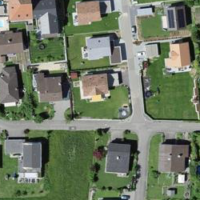
EUNIS habitat code: 55
Species observed at this site:
Cydonia oblonga